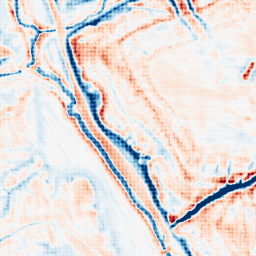
Category: edge_preserving
Decomposition family: bilateral
Decomposition parameters: d: 21
sigma_color: 150
sigma_space: 75
Upsampling method: sinc_hamming
Upsampling parameters: scale: 4
kernel_size: 4
Upsampling scale: 4